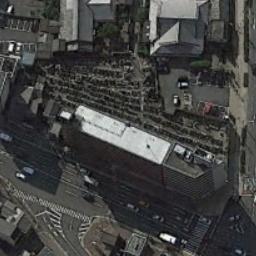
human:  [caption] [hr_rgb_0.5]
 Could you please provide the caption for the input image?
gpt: The commercial area is near a parking lot .

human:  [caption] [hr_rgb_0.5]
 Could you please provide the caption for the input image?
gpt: In a business district there are several tall buildings and a swimming pool and lawns and several roads with many cars and many trees .

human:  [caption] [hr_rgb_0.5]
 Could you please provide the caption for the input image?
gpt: There is a triangular region in the picture .

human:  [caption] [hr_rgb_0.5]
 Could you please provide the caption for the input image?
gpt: A commercial area with some connected buildings is surrounded by some roads .

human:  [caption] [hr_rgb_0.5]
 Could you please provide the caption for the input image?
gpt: A building with a white roof beside a parking lot on a commercial area .